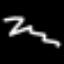
Label: squiggle